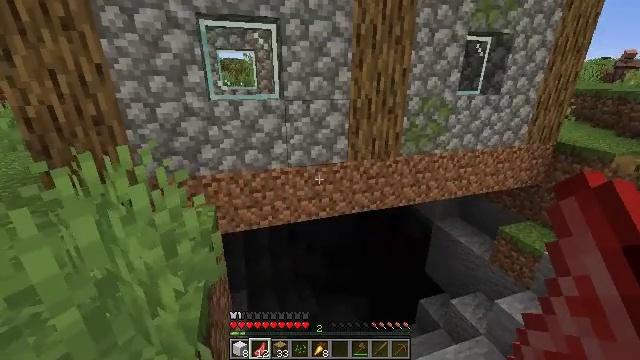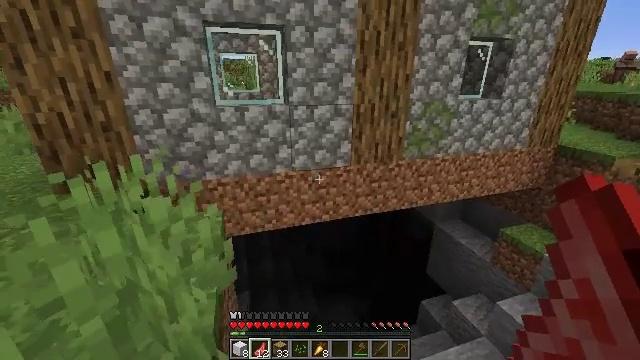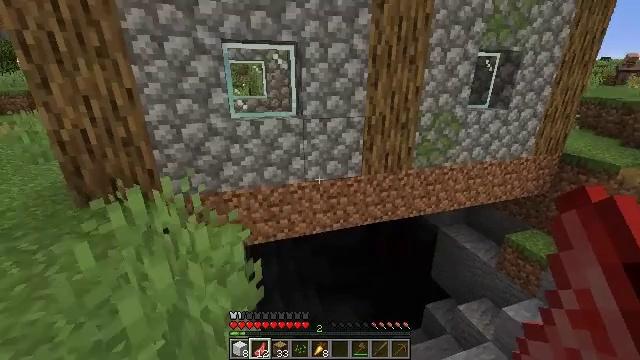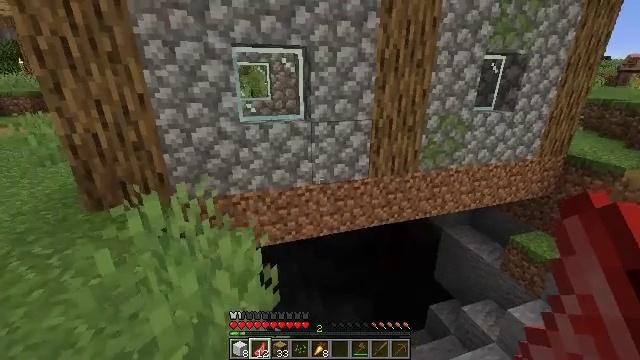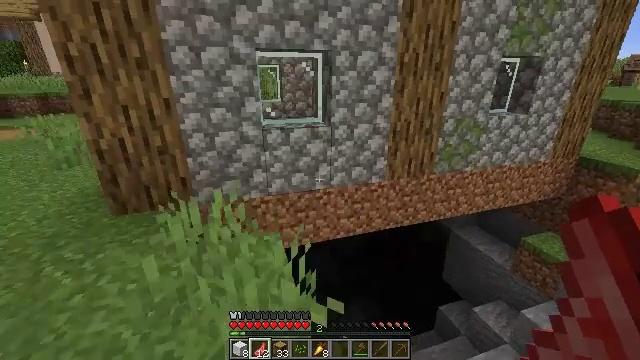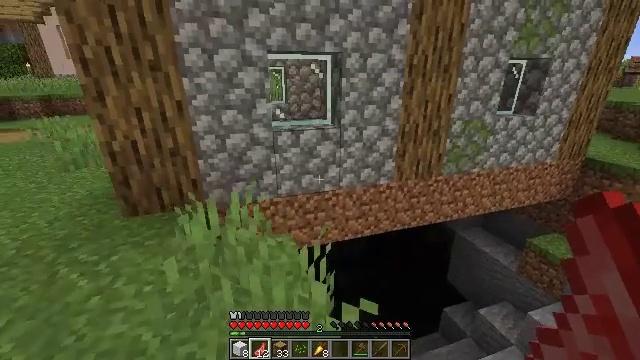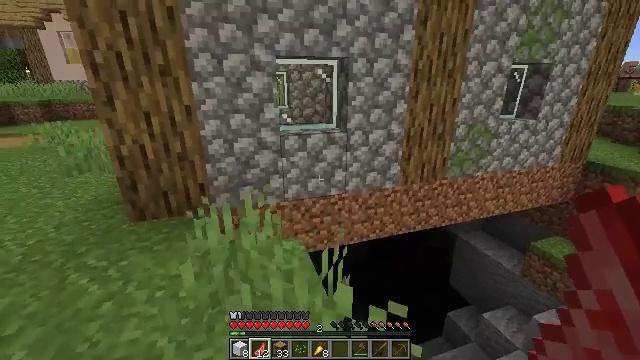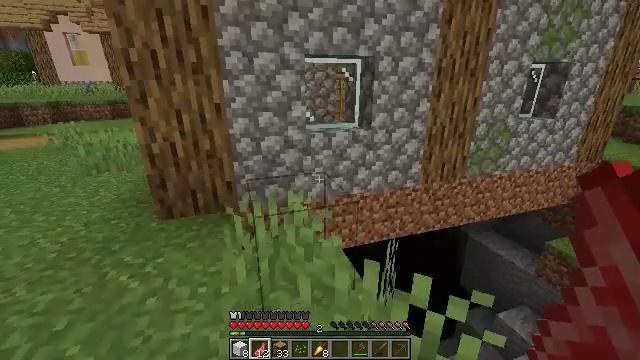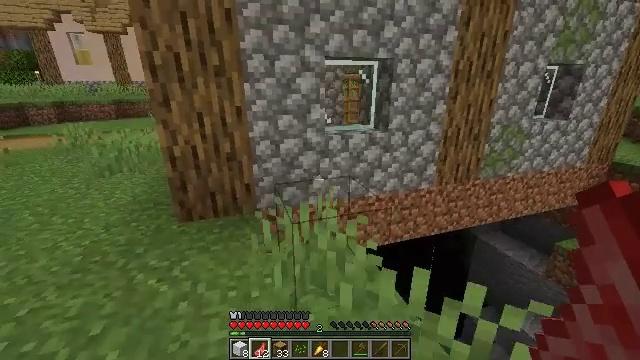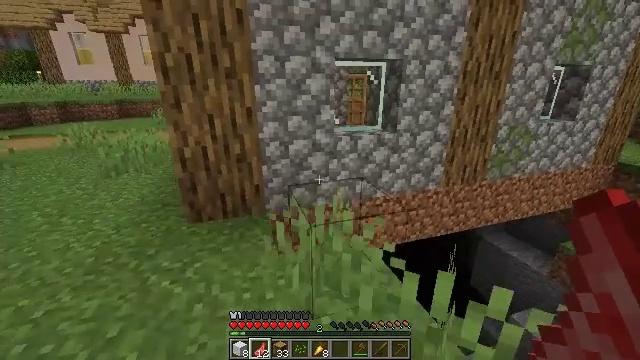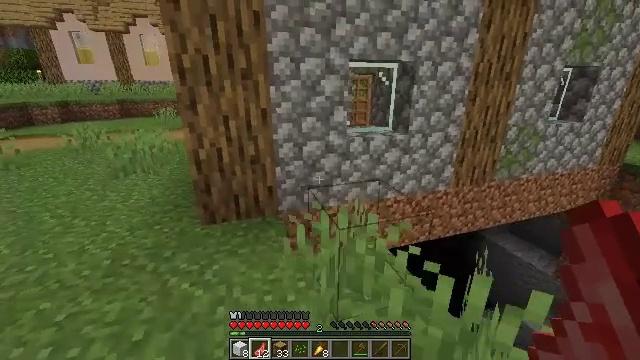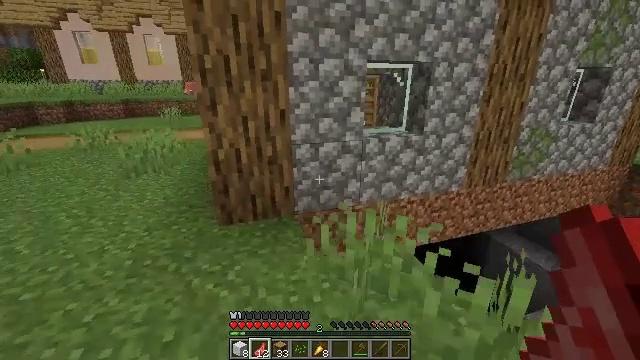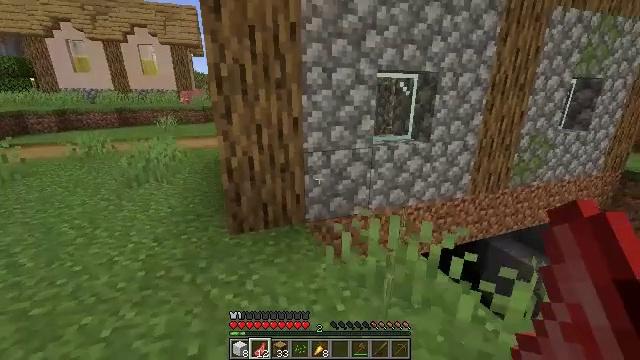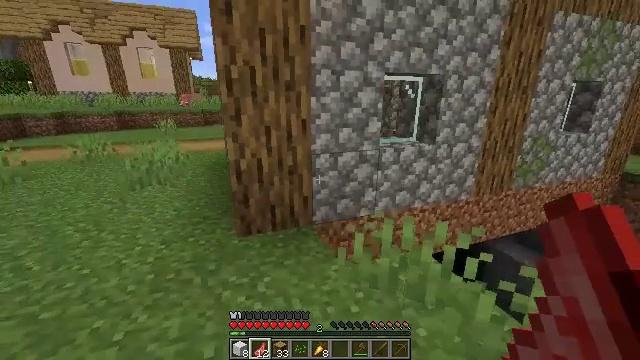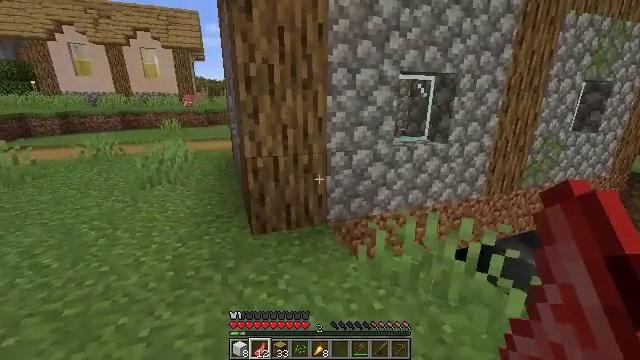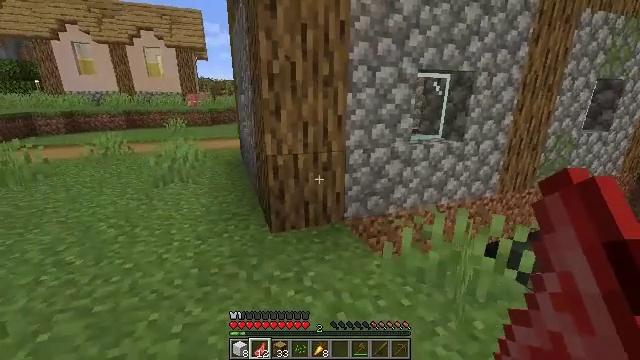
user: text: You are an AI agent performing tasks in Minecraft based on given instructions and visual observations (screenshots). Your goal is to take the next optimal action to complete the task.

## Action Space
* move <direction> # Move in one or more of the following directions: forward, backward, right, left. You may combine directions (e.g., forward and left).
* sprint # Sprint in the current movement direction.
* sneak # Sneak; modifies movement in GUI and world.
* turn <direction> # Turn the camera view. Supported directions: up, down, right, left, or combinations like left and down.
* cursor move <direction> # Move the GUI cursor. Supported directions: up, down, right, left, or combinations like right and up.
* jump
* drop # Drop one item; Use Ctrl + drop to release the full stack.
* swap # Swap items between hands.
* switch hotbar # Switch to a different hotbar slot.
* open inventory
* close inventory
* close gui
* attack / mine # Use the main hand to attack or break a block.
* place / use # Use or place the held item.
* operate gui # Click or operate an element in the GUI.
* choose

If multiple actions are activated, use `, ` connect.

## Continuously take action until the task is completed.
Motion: motion action
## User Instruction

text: Attack the brewing stand to gather it.
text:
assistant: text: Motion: move left
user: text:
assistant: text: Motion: move left
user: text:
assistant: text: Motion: move left
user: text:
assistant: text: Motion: move left
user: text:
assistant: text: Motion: move left
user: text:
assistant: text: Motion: move left
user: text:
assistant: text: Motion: move left
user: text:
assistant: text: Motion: move left
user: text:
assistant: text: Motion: move left
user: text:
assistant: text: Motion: move left
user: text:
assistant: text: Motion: move left
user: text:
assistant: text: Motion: move left, turn right and up
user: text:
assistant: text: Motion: move left
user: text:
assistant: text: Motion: move left
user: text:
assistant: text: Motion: move left
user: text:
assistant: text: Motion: move left
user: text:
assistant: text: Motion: move left
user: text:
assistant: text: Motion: move left
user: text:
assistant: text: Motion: move left
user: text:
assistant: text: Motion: move forward and move left, turn left
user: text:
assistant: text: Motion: move forward and move left, turn left
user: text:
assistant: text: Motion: move forward, turn left
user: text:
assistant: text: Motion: move forward, turn left and up
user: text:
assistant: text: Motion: move forward, sprint, turn left
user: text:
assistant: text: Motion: move forward, sprint, turn left
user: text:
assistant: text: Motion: move forward, sprint
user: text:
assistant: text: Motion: move forward, sprint
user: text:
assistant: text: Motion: move forward, sprint
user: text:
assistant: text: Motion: move forward
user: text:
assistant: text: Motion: move forward